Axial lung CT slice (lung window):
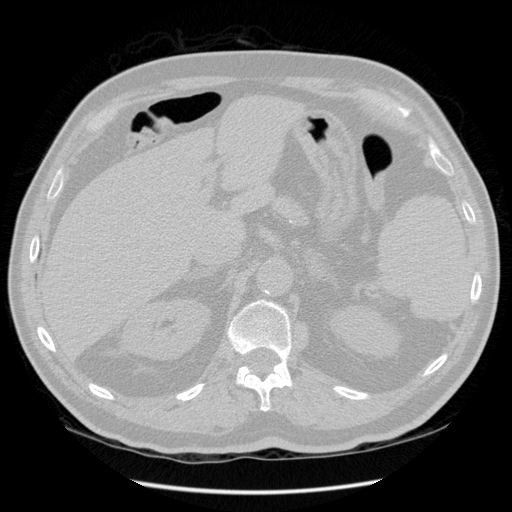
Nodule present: no